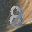
Label: 8